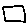
Label: square